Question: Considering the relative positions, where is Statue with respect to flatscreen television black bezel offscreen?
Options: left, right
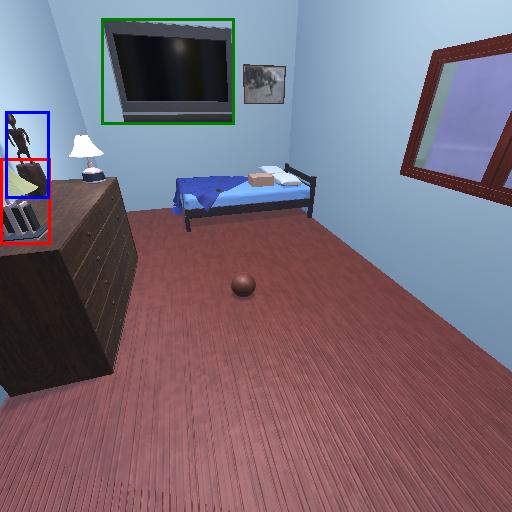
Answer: left